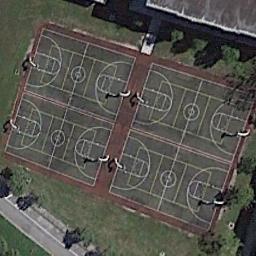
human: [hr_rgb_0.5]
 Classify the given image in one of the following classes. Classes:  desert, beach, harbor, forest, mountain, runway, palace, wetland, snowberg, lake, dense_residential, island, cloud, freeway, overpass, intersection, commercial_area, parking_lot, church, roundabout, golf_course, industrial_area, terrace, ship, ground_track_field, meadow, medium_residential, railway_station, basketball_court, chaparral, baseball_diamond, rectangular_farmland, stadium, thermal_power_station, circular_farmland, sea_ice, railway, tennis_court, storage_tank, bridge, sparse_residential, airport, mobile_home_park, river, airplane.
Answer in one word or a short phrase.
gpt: basketball_court